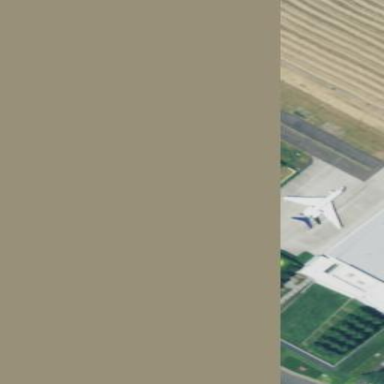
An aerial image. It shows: Apron at the airport.